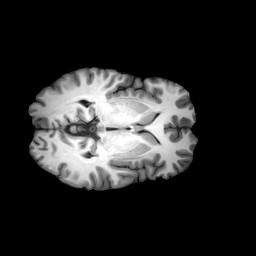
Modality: T1w
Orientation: axial
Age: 33
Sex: male
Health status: ill